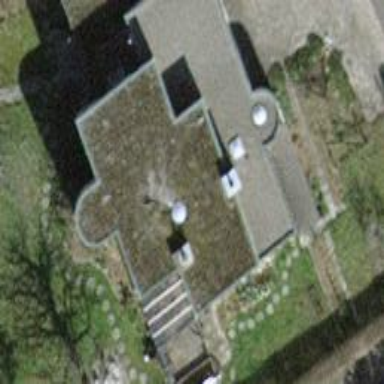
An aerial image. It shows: Building with tiled roof.